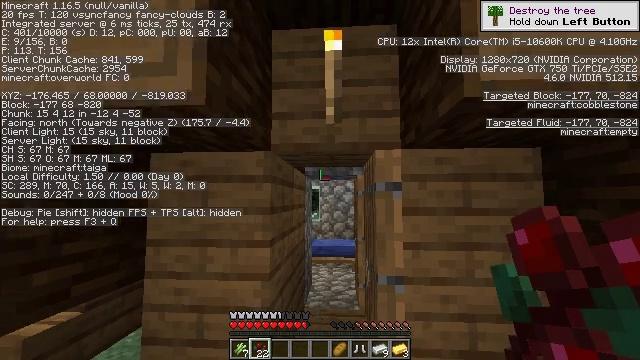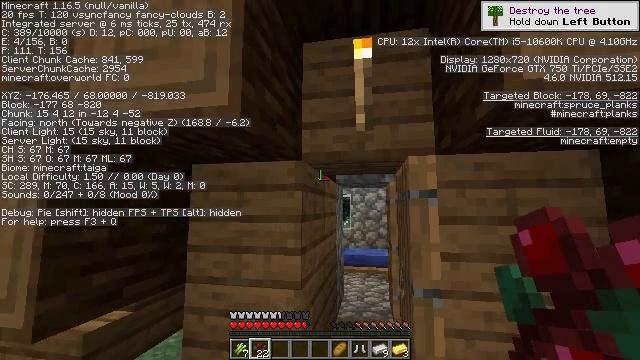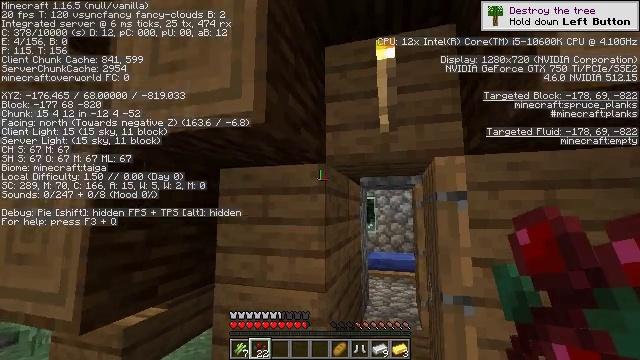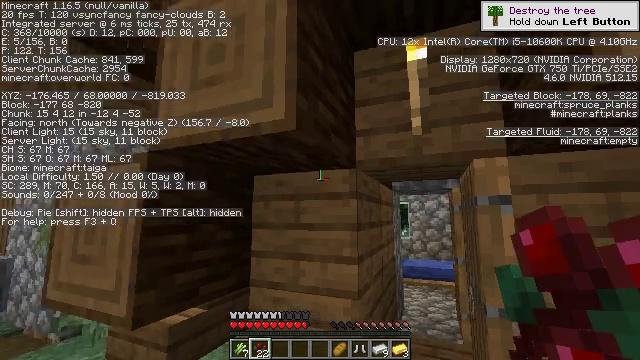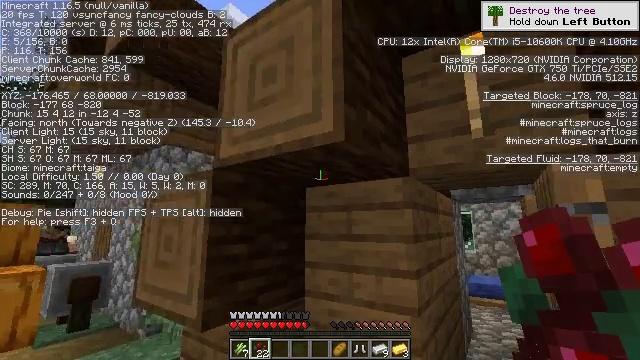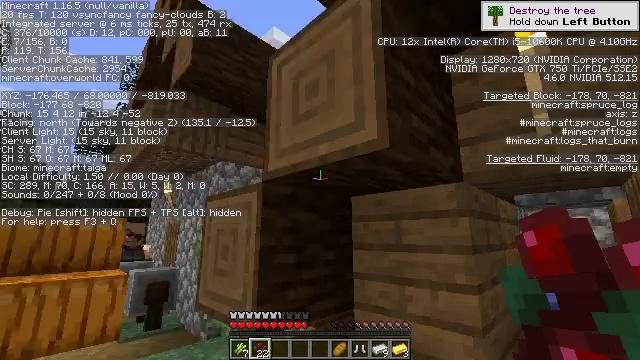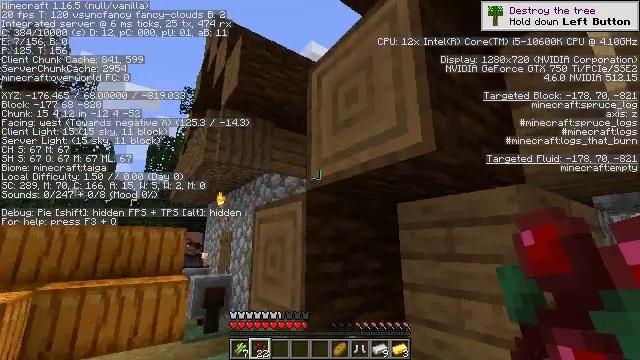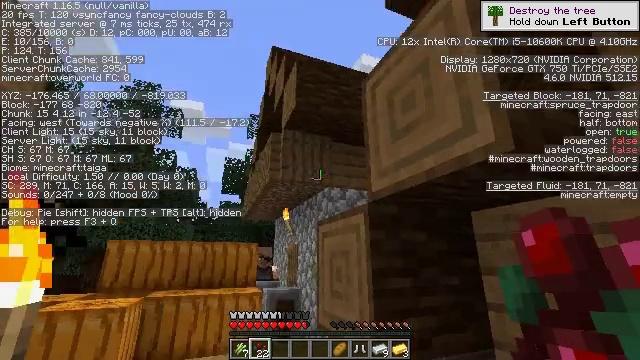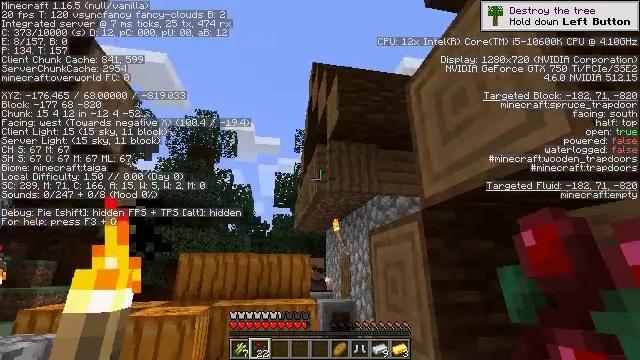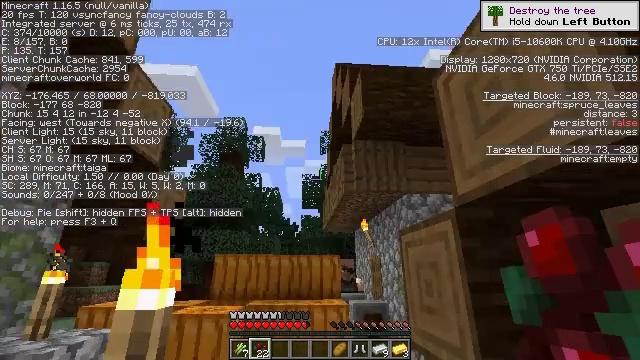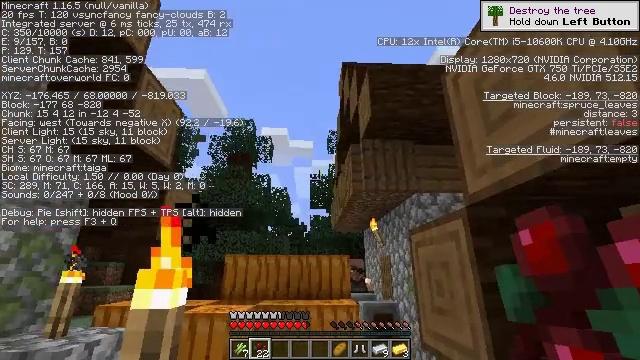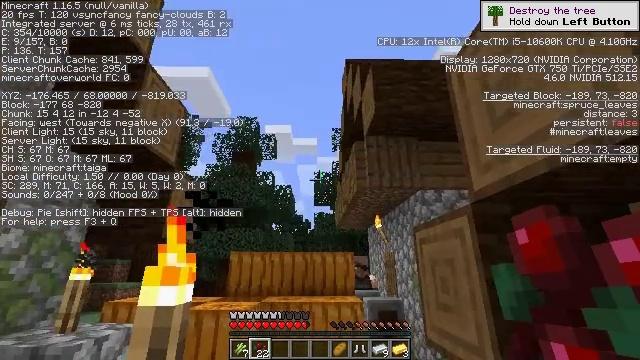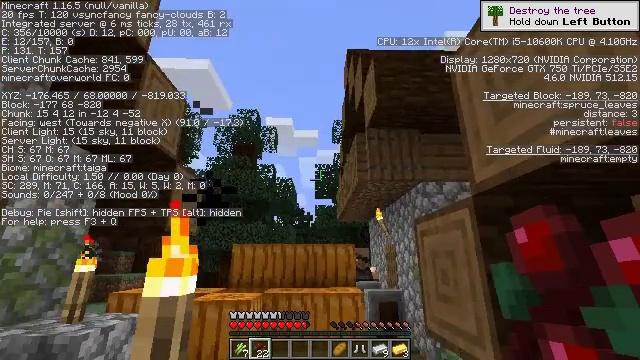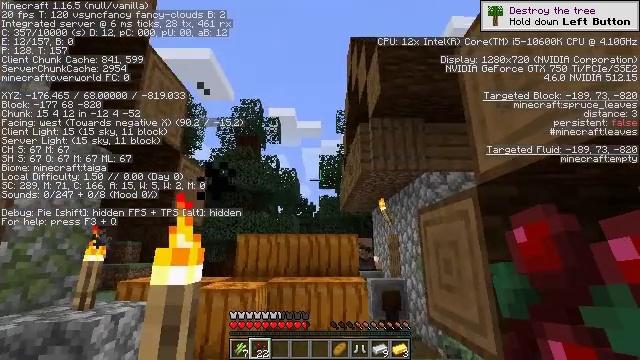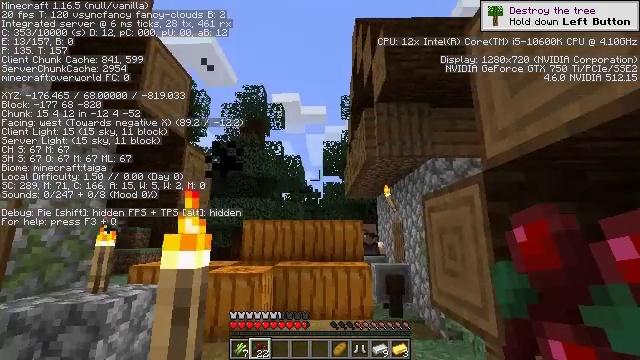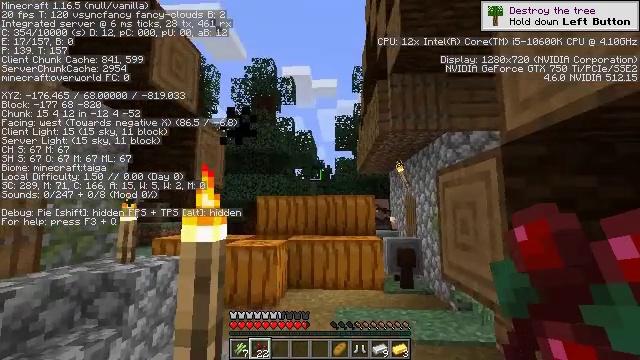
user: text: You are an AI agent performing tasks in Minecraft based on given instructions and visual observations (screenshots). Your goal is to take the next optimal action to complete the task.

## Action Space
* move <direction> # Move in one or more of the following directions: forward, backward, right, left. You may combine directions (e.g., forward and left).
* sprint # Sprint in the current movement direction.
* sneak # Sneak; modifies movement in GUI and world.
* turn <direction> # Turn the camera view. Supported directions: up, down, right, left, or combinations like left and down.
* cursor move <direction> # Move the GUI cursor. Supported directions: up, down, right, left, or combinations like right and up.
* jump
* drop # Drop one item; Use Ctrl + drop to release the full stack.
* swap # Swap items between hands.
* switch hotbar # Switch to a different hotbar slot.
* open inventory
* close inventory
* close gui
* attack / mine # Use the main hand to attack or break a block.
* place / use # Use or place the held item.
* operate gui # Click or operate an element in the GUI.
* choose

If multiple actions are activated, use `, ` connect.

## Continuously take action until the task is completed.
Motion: motion action
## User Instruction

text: Break the pumpkin to collect it.
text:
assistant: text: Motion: turn left and up
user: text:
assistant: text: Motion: turn left
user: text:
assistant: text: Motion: turn left and up
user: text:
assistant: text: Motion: turn left and up
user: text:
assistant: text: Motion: turn left and up
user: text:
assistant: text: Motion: turn left and up
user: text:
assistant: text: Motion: turn left and up
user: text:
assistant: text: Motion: turn left and up
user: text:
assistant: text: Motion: turn left
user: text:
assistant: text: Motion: turn left
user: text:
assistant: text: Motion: no_op
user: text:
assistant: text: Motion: turn down
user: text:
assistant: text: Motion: turn down
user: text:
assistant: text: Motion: turn left and down
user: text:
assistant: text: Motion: turn left and down
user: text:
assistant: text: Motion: turn left and down
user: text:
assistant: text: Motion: turn left and down
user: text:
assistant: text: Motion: turn left and down
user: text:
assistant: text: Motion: turn left
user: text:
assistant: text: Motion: turn left
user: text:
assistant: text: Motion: no_op
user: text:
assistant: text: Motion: turn left
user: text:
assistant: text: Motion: no_op
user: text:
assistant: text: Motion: no_op
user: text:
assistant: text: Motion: no_op
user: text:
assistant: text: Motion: turn right
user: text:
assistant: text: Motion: turn right and down
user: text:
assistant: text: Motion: move forward, turn right and down
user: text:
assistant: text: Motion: move forward, turn right
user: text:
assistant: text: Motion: move forward